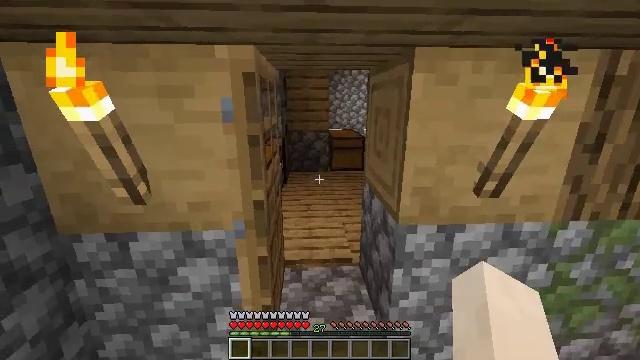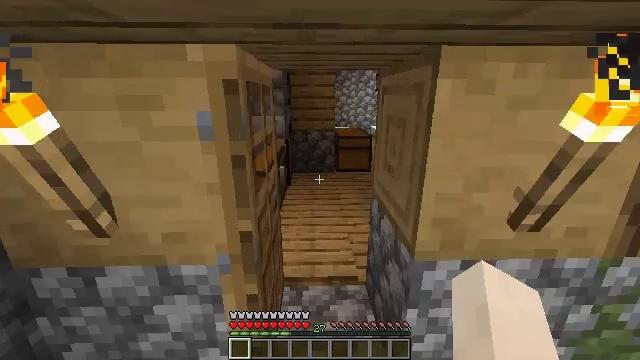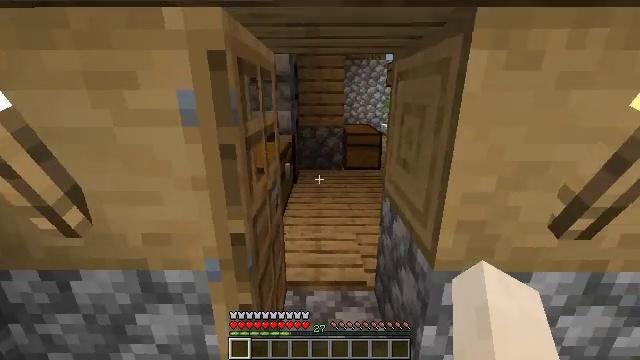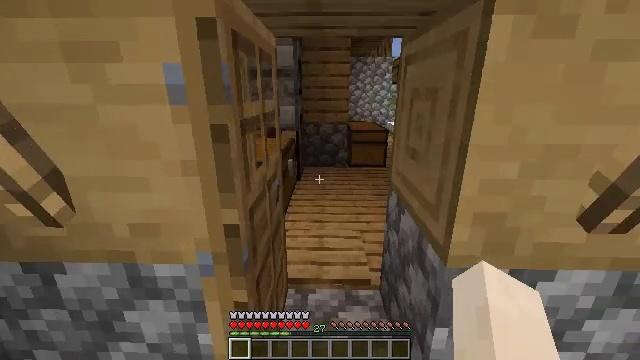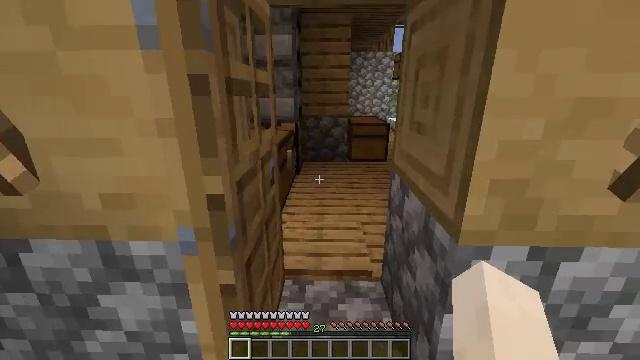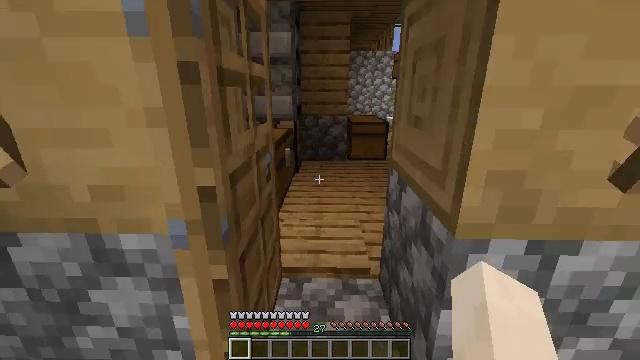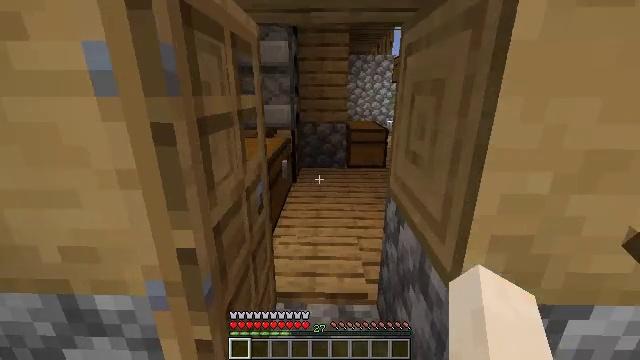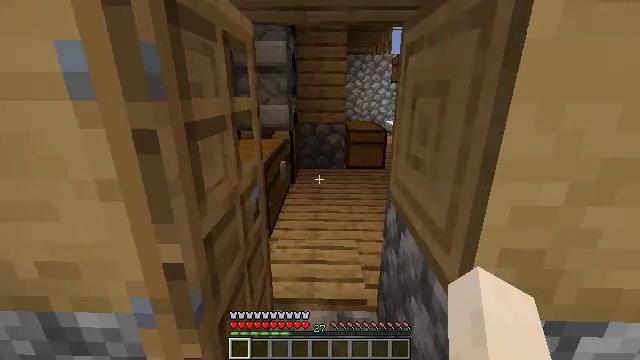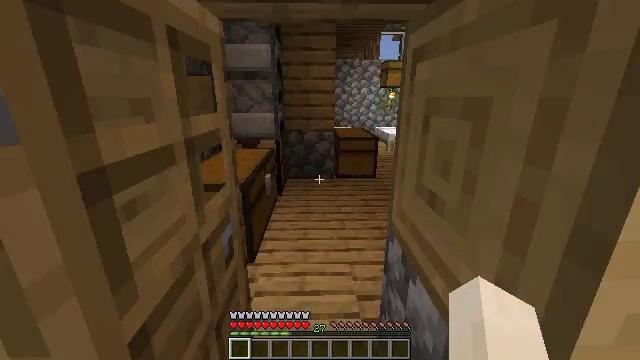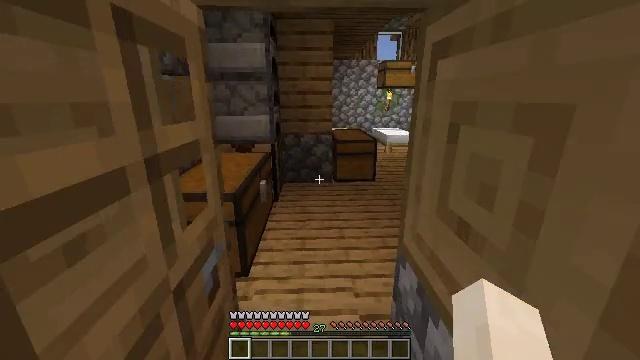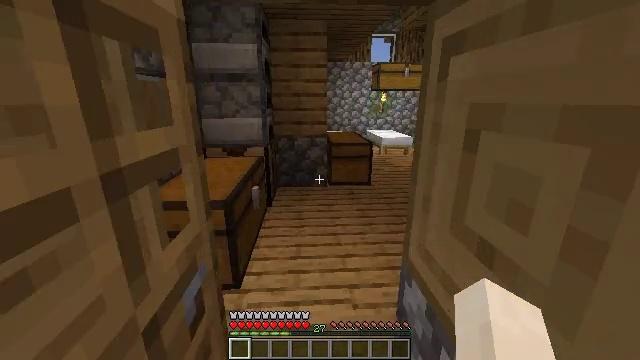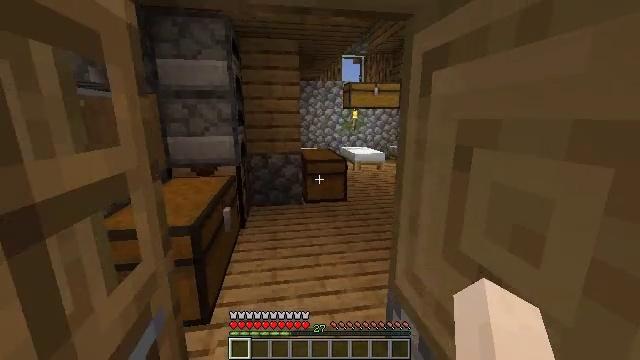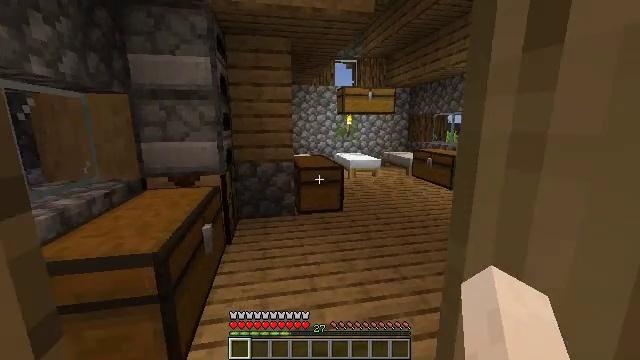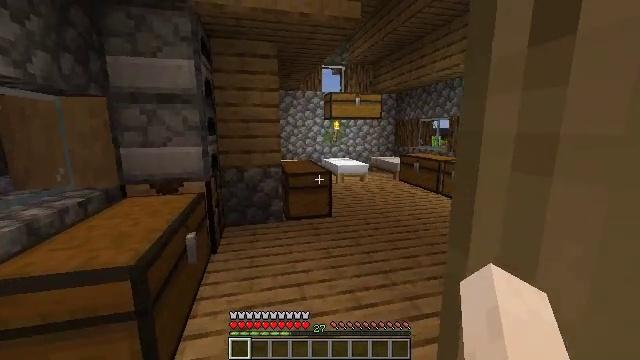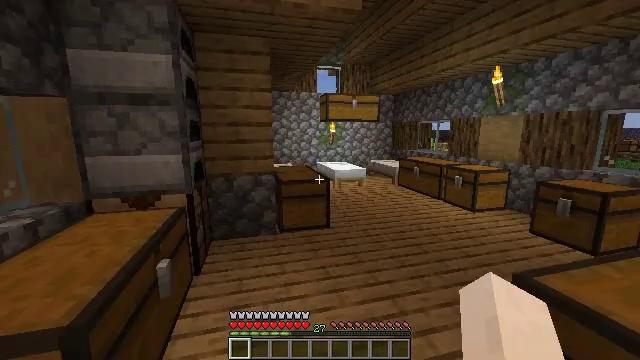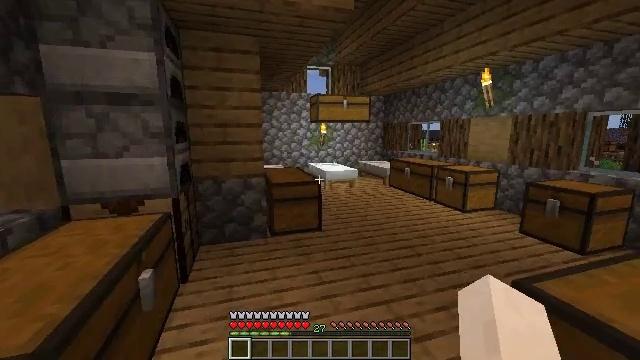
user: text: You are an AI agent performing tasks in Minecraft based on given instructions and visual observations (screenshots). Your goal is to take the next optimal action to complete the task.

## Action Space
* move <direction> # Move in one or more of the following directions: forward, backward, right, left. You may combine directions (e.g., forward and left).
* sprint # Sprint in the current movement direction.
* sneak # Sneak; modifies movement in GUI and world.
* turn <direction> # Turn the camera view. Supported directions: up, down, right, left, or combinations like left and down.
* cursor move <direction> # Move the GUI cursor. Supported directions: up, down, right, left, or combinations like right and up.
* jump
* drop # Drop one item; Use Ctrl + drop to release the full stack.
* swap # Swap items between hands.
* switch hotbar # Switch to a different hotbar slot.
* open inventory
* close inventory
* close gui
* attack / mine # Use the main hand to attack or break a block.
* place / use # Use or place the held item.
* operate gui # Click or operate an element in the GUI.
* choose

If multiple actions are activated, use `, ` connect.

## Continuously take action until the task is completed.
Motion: motion action
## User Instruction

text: Attack the white bed to collect it.
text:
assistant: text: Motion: move forward, turn left and down
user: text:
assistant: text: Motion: move forward, turn left
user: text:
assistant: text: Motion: move forward, turn left
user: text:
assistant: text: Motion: move forward
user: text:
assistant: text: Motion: move forward
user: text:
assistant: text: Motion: move forward
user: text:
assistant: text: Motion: move forward
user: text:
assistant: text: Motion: move forward, turn right and up
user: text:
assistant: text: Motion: move forward
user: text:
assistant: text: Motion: move forward, turn right
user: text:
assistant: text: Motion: move forward, turn right and up
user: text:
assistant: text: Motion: move forward, turn right and up
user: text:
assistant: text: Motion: move forward, turn right and up
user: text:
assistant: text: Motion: move forward, turn right
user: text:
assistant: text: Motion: move forward, turn right
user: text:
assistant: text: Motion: move forward, turn right
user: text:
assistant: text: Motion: move forward, turn right
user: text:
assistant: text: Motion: move forward
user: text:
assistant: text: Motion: move forward
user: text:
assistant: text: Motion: move forward
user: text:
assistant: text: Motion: move forward
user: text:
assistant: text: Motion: move forward
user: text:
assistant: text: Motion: move forward, turn right and up
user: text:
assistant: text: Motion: move forward, turn up
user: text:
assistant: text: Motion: move forward
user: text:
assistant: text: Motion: move forward
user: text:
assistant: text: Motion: move forward
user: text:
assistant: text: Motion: move forward and move right
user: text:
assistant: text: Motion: move forward and move right, turn left
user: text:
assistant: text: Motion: move forward and move right, turn left and up